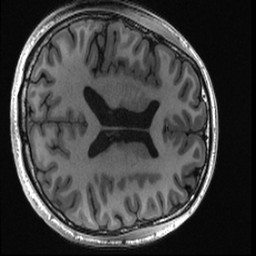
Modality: T1w
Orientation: axial
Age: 23
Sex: male